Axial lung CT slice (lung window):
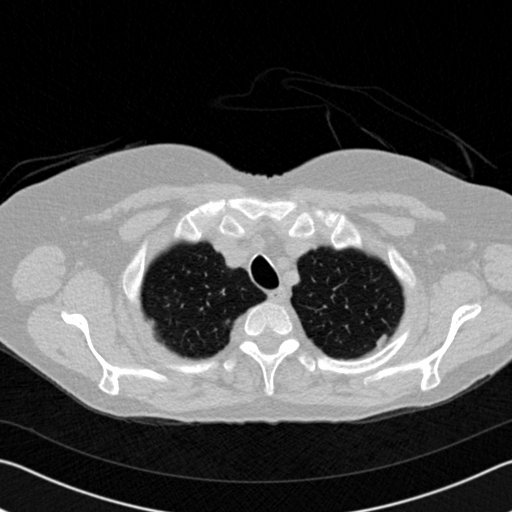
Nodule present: no